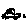
Label: car